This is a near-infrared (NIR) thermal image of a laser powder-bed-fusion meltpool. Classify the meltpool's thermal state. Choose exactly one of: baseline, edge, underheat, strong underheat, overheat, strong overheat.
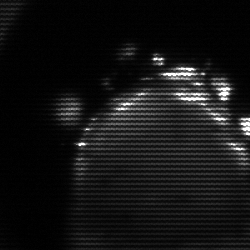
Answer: edge